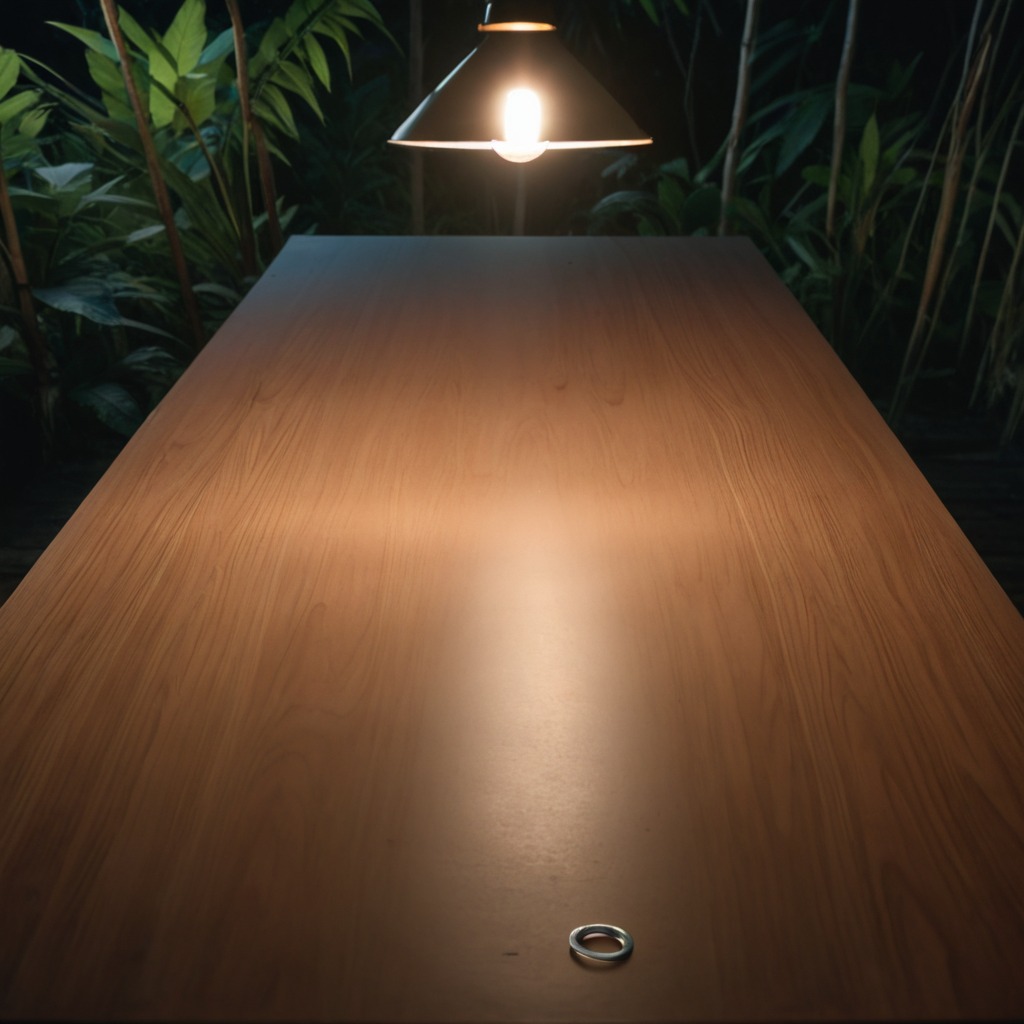
A flat metal washer is lying on a wooden table inside a jungle field workshop tent at night.